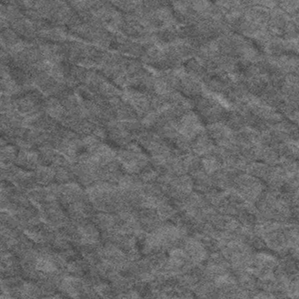
Label: frost